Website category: jobs
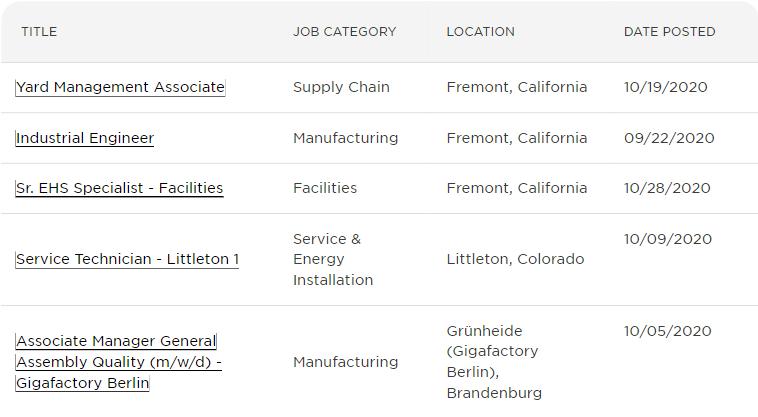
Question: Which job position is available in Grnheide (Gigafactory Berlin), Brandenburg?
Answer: Associate Manager General Assembly Quality (m/w/d) - Gigafactory Berlin

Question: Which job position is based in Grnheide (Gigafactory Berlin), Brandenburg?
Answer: Associate Manager General Assembly Quality (m/w/d) - Gigafactory Berlin

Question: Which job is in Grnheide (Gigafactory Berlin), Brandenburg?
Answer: Associate Manager General Assembly Quality (m/w/d) - Gigafactory Berlin

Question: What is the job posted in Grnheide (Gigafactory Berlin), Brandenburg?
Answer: Associate Manager General Assembly Quality (m/w/d) - Gigafactory Berlin

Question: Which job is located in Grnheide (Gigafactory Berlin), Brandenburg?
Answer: Associate Manager General Assembly Quality (m/w/d) - Gigafactory Berlin